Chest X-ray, AP view. Patient: 68 years old, sex M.
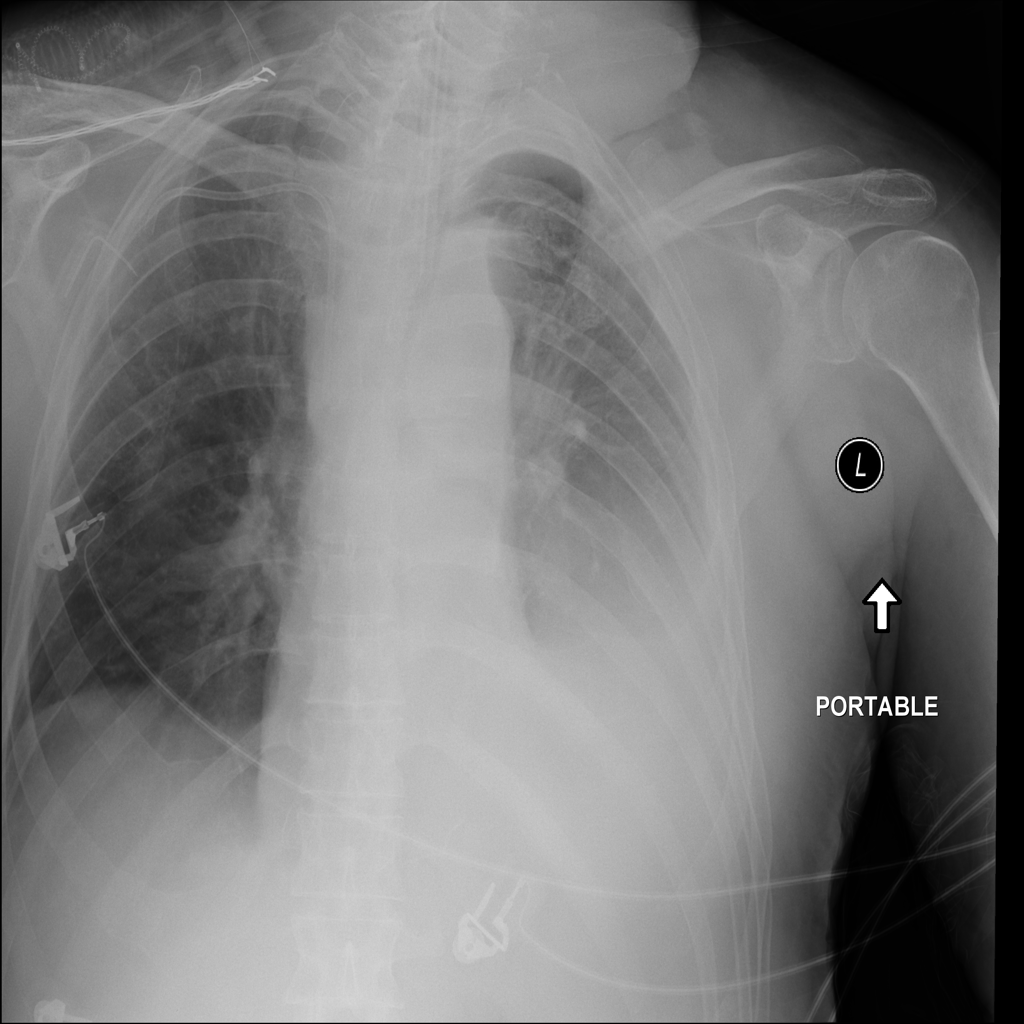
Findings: Effusion